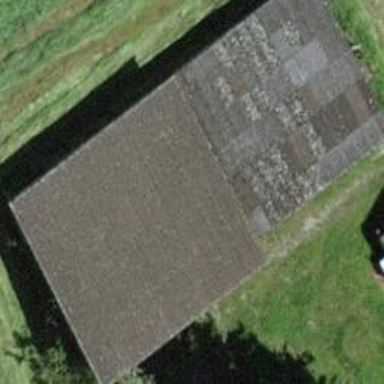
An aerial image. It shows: Barn.